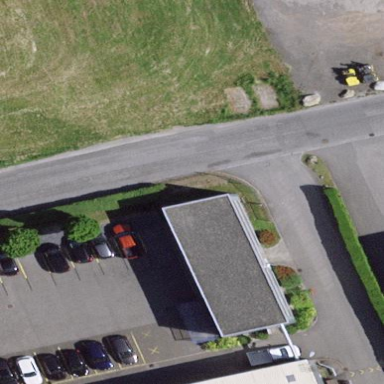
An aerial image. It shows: Industrial building.